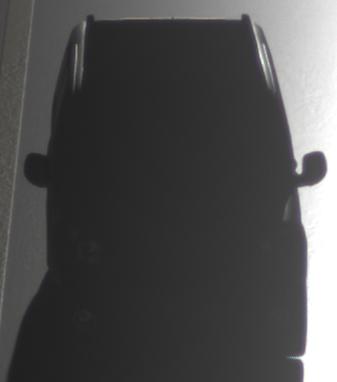
Make: Citroen
Model: Berlingo Kombi VTi 120
Detailed model: Berlingo (II) Kombi
Model produced from: 2009/12
Model produced until: 2012/03
Doors: 5
Color: white
Road condition: wet road
Daytime: morning or afternoon
Contrast: high contrast